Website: home-depot
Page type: account-dashboard
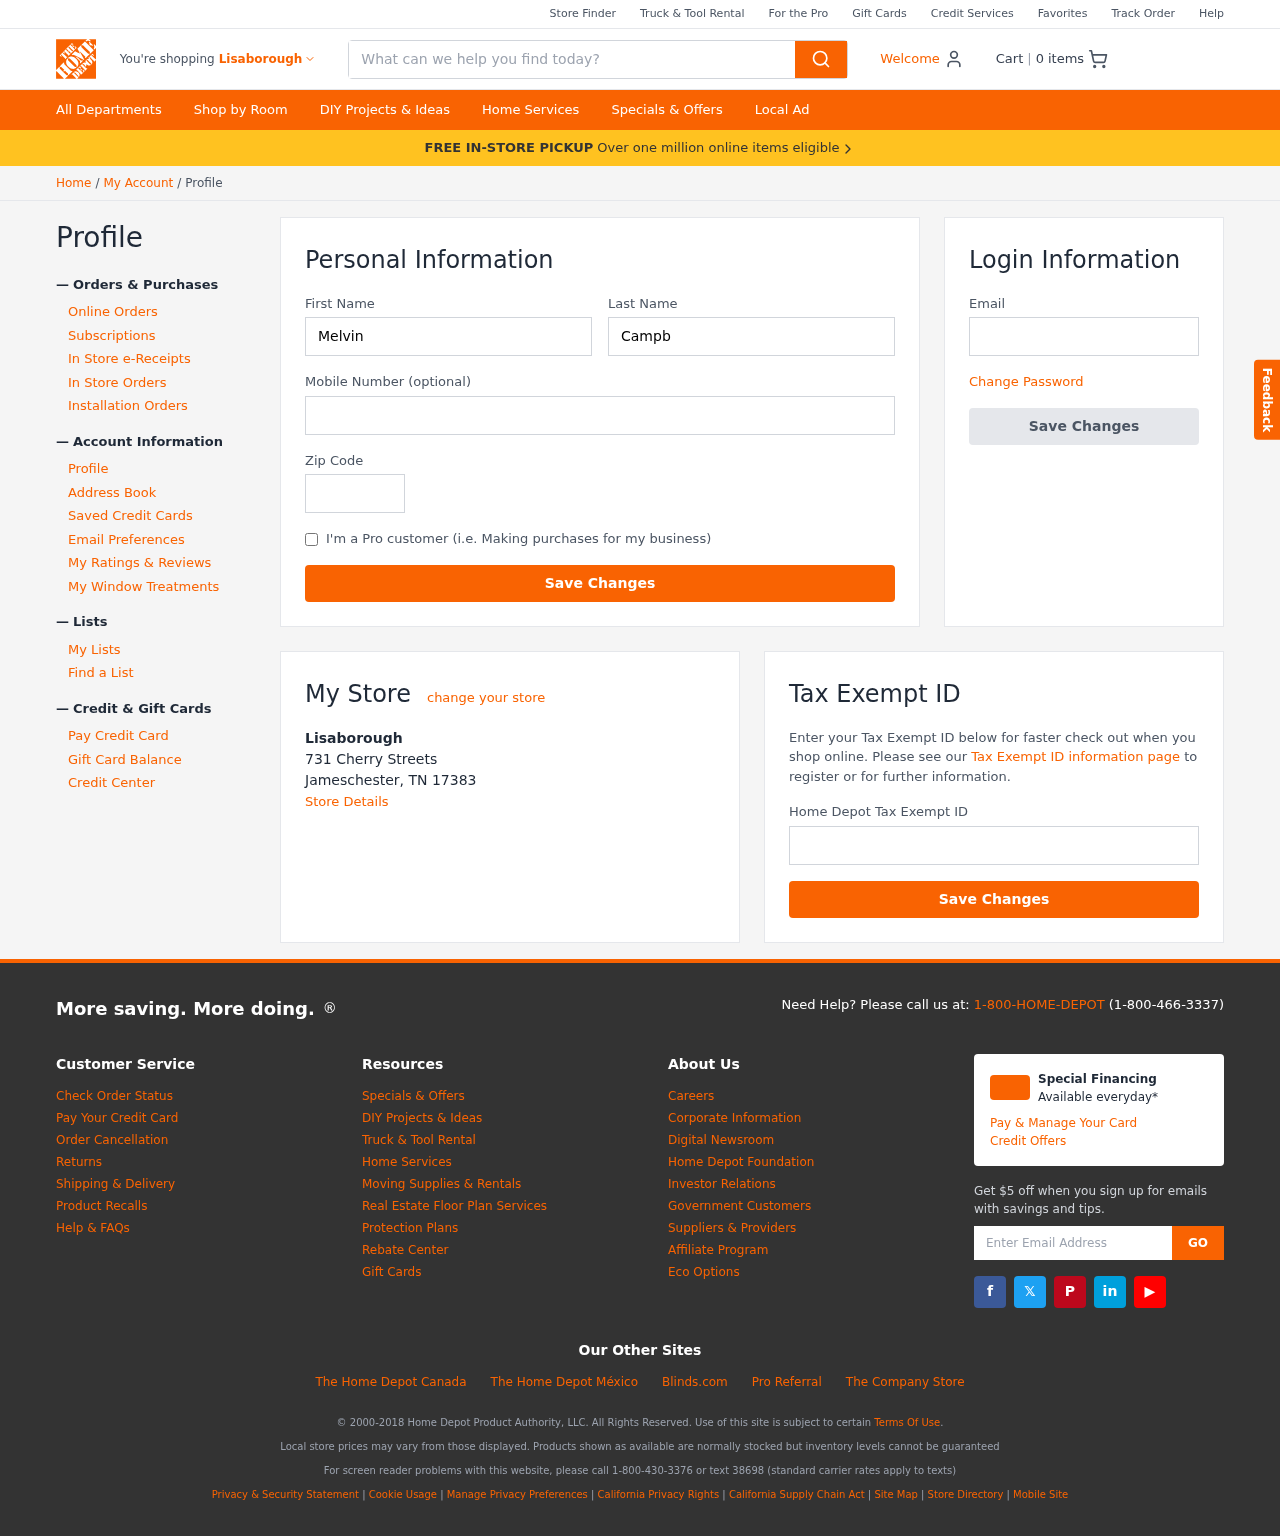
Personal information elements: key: PII_CITY
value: Lisaborough
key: PII_EMAIL
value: melvincampbell@hotmail.com
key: PII_FIRSTNAME
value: Melvin
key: PII_LASTNAME
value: Campbell
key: PII_LOCATION1_CITY_STATE_ZIP
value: Jameschester, TN 17383
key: PII_LOCATION1_NAME
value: Lisaborough
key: PII_LOCATION1_STREET
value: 731 Cherry Streets
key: PII_PHONE
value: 5587465092
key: PII_POSTCODE
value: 92711
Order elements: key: ORDER_NUM_ITEMS
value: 0
Search elements: key: HEADER_SEARCH
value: What can we help you find today?